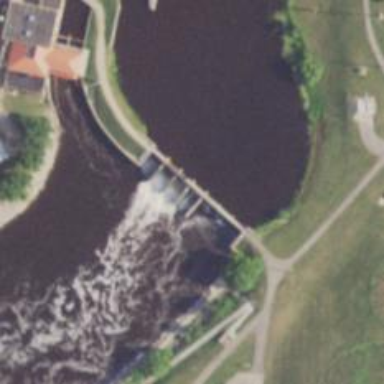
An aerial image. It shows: Dam along waterway.